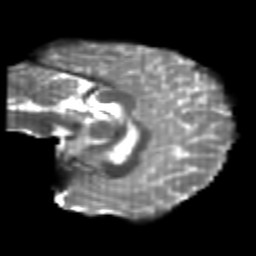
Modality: T2w
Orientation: sagittal
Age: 21
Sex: female
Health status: healthy
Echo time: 0.074 s